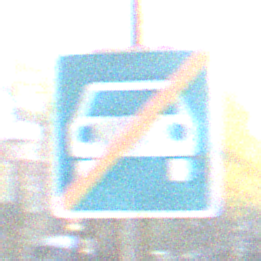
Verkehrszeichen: EndeKraftfahrstrasse
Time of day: SunriseSunset
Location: Outdoor (Urban)
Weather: PartlyCloudy
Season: Autumn
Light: Natural